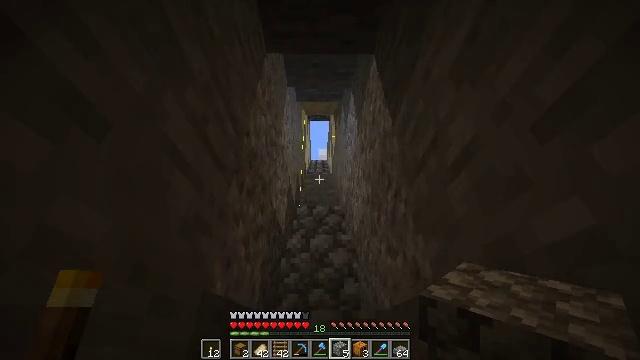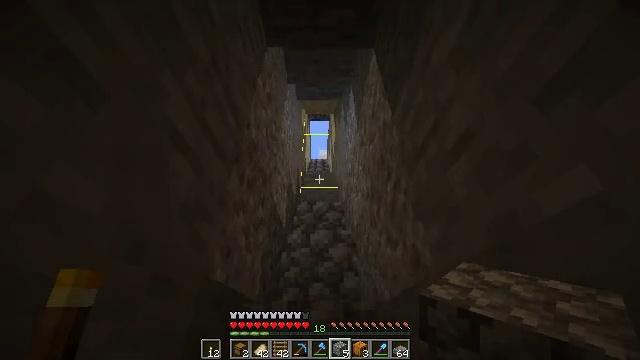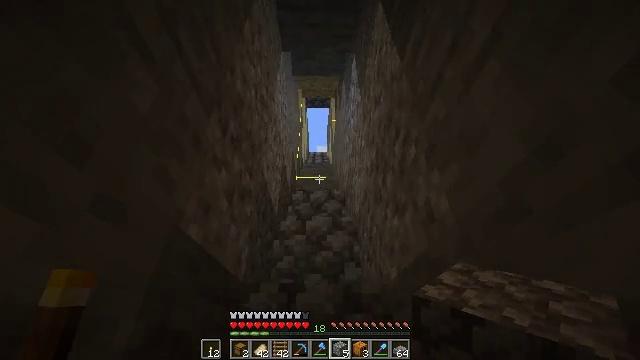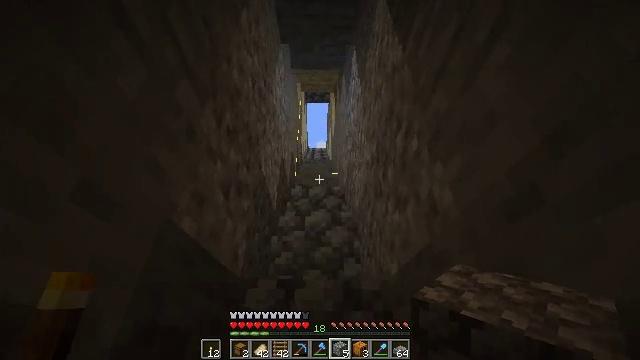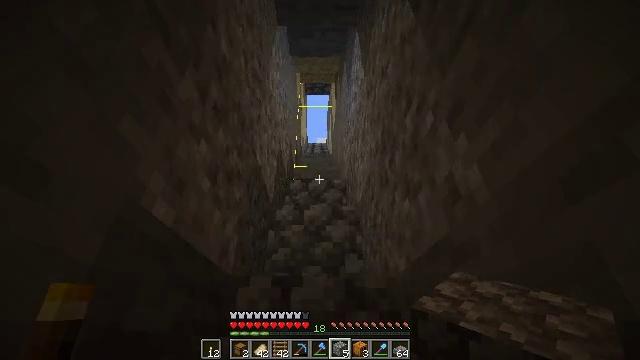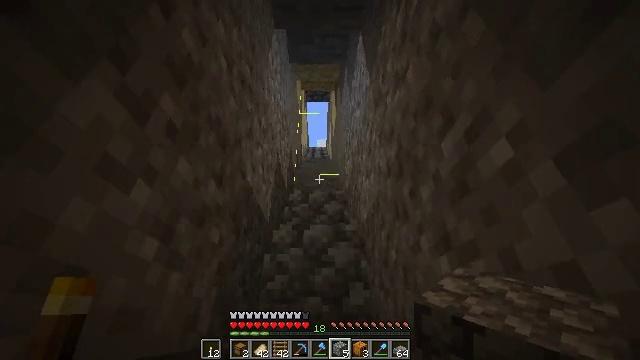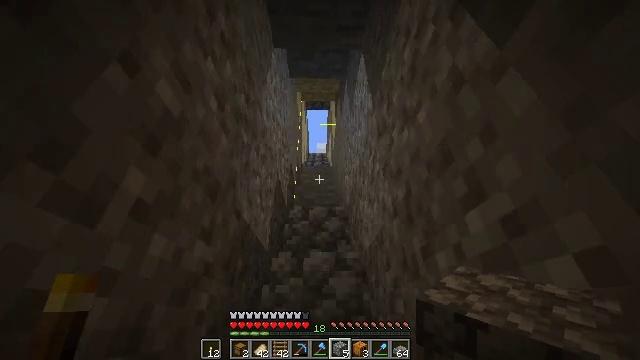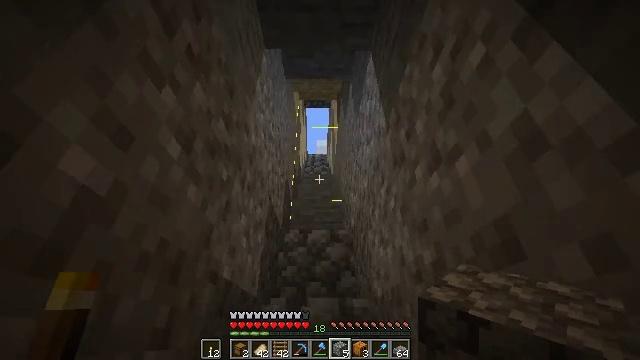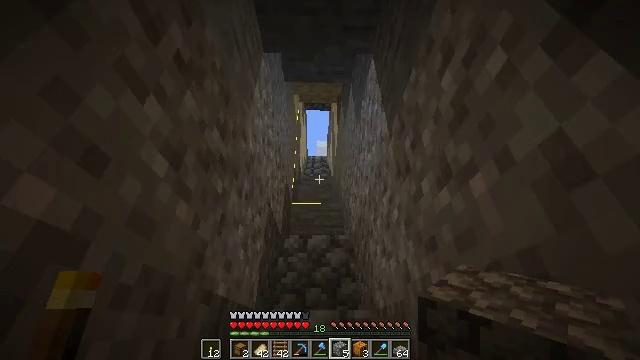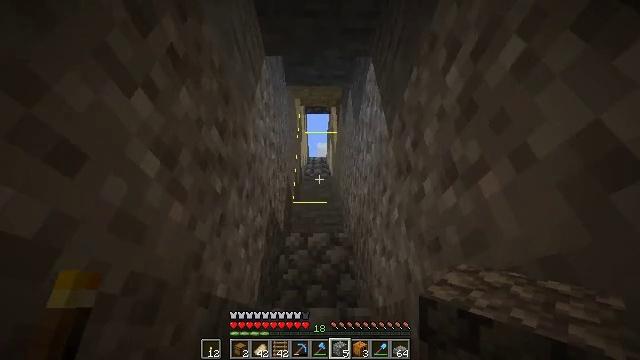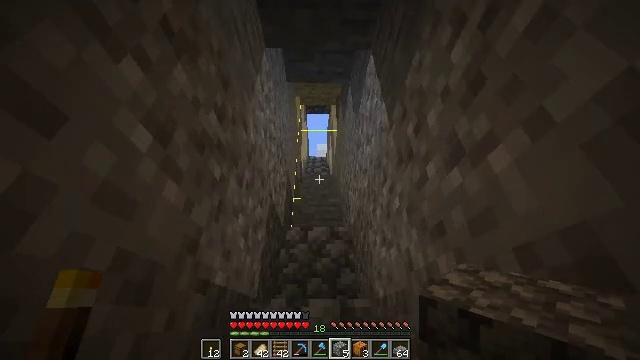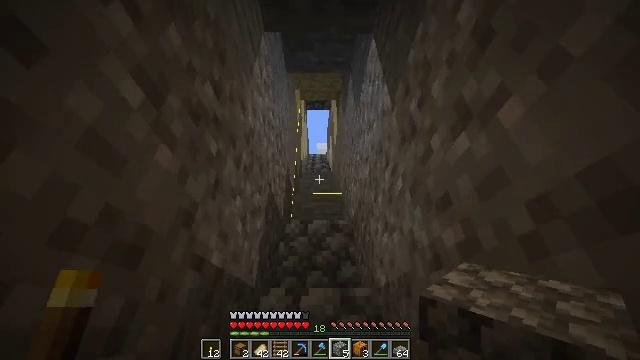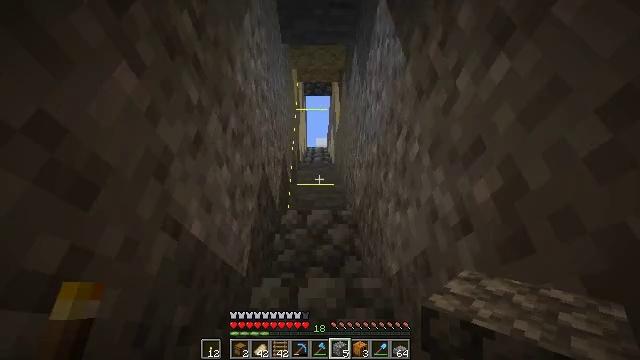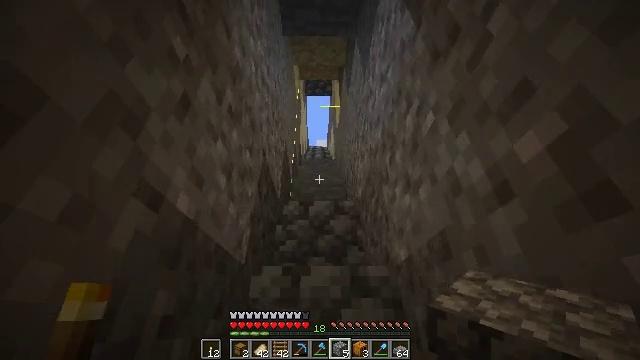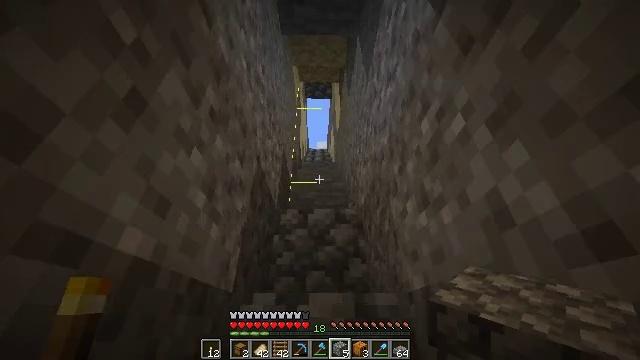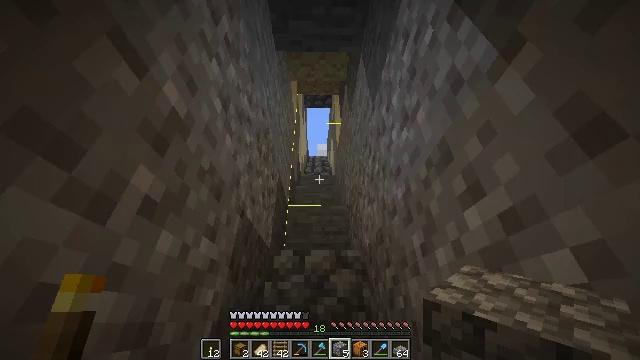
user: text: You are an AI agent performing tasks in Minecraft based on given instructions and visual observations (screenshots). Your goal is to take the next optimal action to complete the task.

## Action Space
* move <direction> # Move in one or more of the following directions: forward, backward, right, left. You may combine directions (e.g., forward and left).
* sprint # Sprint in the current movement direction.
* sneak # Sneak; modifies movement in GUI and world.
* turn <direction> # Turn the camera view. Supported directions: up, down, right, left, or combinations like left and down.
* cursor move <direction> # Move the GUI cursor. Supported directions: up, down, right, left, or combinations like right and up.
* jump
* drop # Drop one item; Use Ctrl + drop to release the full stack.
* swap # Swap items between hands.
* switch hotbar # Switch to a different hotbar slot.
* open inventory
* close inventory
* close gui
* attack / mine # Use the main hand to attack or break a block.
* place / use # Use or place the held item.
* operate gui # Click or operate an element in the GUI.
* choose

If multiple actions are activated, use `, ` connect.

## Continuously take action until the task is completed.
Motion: motion action
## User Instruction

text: Gather soul sand from the Nether.
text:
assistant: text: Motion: move forward, jump
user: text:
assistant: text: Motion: move forward, jump
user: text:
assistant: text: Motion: move forward, jump
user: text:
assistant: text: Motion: move forward, jump
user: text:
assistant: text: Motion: move forward, jump
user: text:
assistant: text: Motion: move forward, sprint, jump
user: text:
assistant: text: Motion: move forward, sprint, jump
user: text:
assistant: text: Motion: move forward, sprint, jump
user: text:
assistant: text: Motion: move forward, jump
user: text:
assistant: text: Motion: move forward, jump
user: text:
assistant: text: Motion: move forward, jump
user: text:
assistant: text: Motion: move forward, jump
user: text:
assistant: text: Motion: move forward, sprint, jump
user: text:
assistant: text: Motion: move forward, sprint, jump
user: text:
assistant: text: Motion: move forward, sprint, jump
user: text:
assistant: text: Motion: move forward, sprint, jump
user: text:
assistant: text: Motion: move forward, jump
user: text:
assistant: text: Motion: move forward, jump
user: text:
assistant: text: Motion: move forward, jump
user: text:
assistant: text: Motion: move forward, sprint, jump
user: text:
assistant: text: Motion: move forward, sprint, jump
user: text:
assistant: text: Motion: move forward, sprint, jump
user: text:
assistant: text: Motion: move forward, sprint, jump
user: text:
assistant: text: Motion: move forward, jump
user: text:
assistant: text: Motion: move forward, jump
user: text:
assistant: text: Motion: move forward, jump
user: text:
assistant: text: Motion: move forward, jump
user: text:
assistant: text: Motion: move forward, sprint, jump
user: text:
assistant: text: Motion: move forward, sprint, jump
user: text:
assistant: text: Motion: move forward, sprint, jump